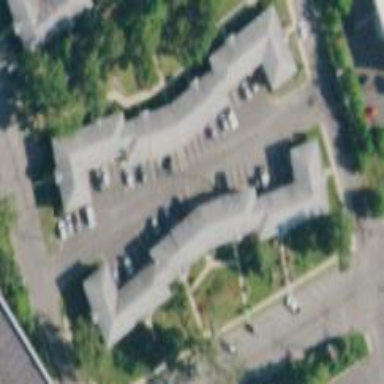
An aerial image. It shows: Apartment building with hipped roof colored grey.